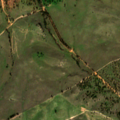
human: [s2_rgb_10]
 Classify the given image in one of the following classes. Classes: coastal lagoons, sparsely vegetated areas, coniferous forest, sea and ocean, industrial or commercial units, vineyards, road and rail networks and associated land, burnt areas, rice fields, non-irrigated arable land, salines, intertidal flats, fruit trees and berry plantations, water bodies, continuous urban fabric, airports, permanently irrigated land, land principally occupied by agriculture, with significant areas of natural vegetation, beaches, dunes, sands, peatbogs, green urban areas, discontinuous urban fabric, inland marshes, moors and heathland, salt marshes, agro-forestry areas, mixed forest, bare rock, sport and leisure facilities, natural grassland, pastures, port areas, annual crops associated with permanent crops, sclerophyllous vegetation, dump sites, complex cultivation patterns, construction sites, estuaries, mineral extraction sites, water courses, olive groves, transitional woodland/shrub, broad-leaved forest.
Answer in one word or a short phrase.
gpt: non-irrigated arable land, agro-forestry areas, broad-leaved forest